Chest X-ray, PA view. Patient: 65 years old, sex M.
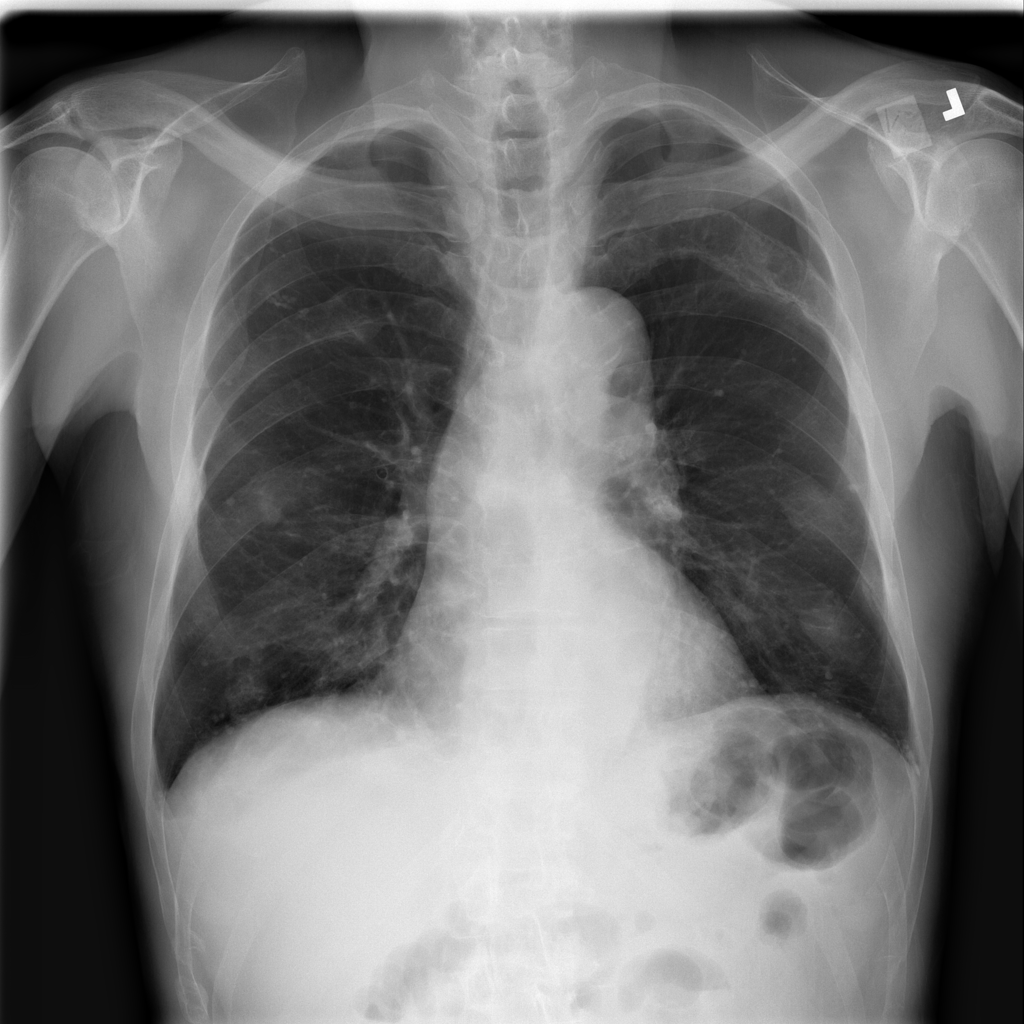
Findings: No Finding